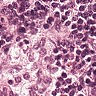
Metastatic tissue present: no